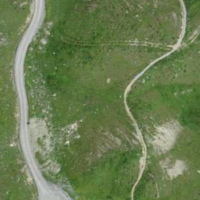
EUNIS habitat code: 26
Species observed at this site:
Marmota marmota
Doronicum grandiflorum